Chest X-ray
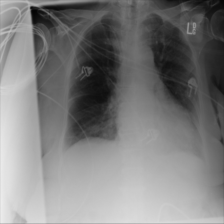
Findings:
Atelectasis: negative
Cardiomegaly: negative
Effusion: positive
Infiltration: positive
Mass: negative
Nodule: negative
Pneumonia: negative
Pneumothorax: negative
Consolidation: negative
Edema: negative
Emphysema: negative
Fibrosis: negative
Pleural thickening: negative
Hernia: negative